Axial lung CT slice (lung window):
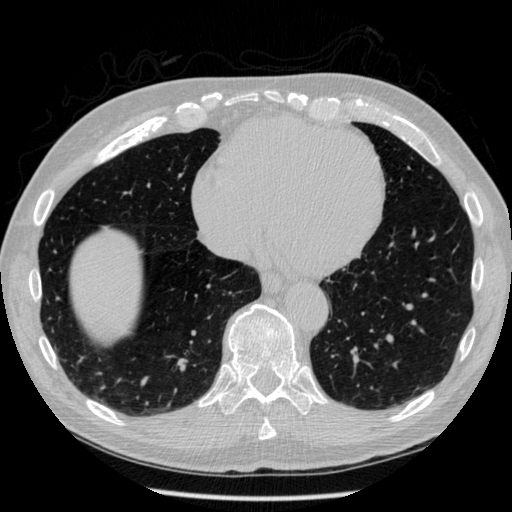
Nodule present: no